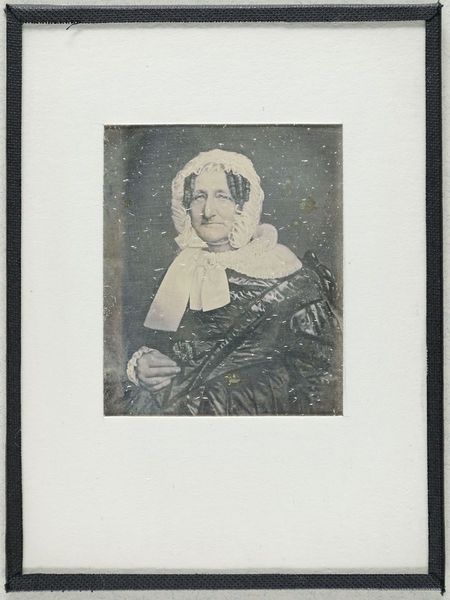
Titel: Katharina von Beseler (1770&#x2013;1861)
Standort: Hamburg
Institution: Museum für Kunst und Gewerbe Hamburg
Schlagwörter: frau, haube, portrait, figur, kopfbedeckung, foto, fotografie, photographie, photo, lichtbild, daguerreotypie, bildwerke, angewandte und bildende kunst, hessische systematik, porträt, porträtfotografie, porträtphotographie, hüftbild